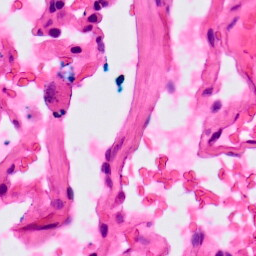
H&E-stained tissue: Lung